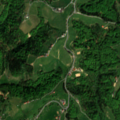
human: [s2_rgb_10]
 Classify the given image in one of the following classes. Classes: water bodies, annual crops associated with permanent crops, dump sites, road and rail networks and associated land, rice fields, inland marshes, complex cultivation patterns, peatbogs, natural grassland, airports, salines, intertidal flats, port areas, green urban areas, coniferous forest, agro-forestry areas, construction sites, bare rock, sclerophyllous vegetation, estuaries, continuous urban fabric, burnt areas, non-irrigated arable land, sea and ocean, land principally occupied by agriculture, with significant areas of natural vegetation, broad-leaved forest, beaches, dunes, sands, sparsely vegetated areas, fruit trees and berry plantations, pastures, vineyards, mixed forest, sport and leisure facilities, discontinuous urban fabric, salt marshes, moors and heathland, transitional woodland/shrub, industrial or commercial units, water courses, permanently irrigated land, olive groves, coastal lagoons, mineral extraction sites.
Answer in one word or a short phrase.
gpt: pastures, land principally occupied by agriculture, with significant areas of natural vegetation, broad-leaved forest